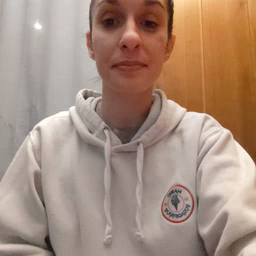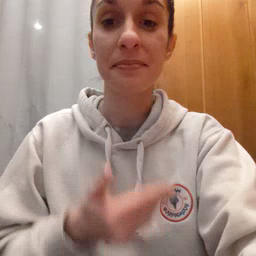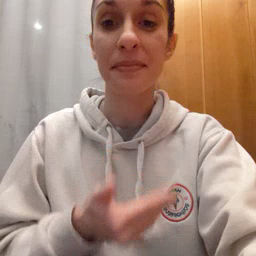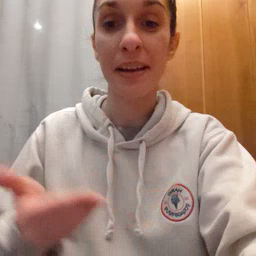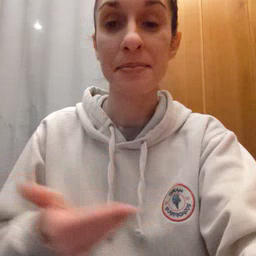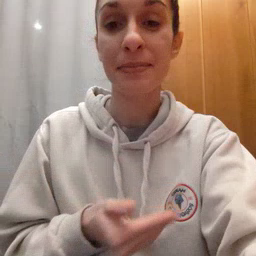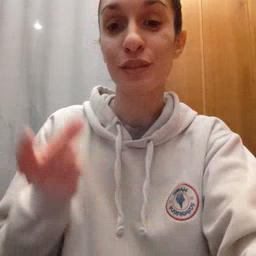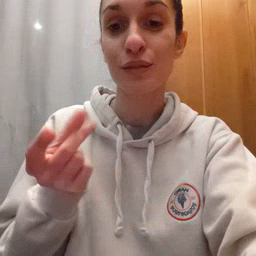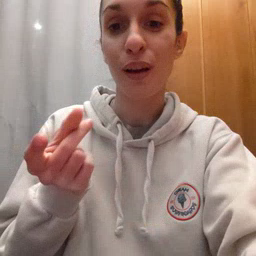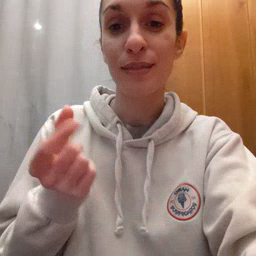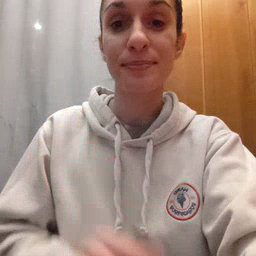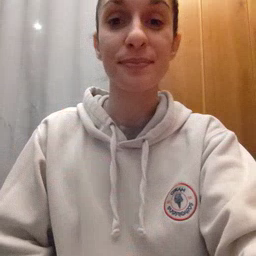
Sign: puppy